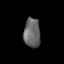
Tissue: skin
Cell type: Fibroblasts
Senescence score: 0.7156
Nuclear area (px): 472
Mean DAPI intensity: 103.443